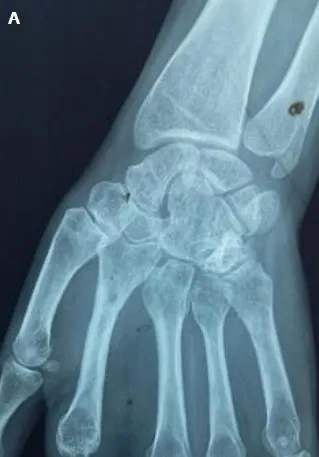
(A, B) follow-up X ray of the left hand (front + profile) one year later.
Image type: radiology (x_ray)